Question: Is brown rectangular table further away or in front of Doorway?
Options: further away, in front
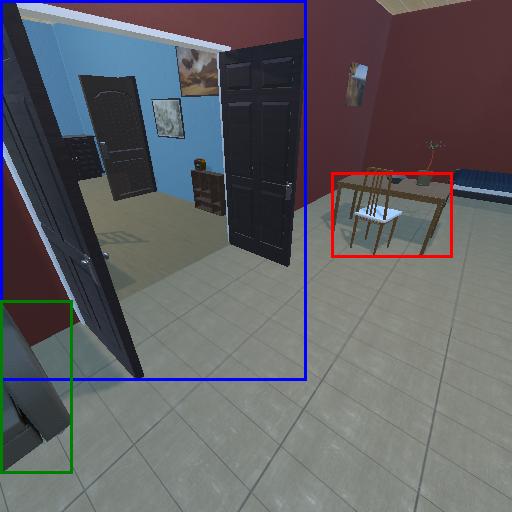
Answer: further away